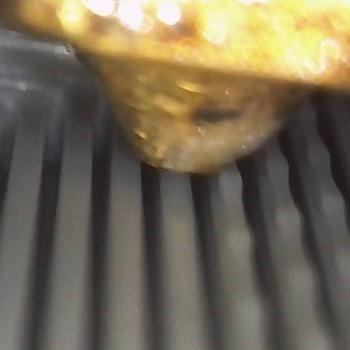
Flow rate: 42%